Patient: sex F, age 64
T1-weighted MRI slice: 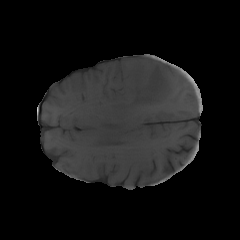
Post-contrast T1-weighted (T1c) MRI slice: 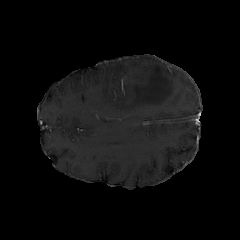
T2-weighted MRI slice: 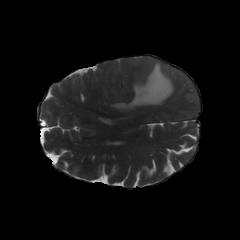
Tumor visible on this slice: yes
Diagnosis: Glioblastoma, IDH-wildtype
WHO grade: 4